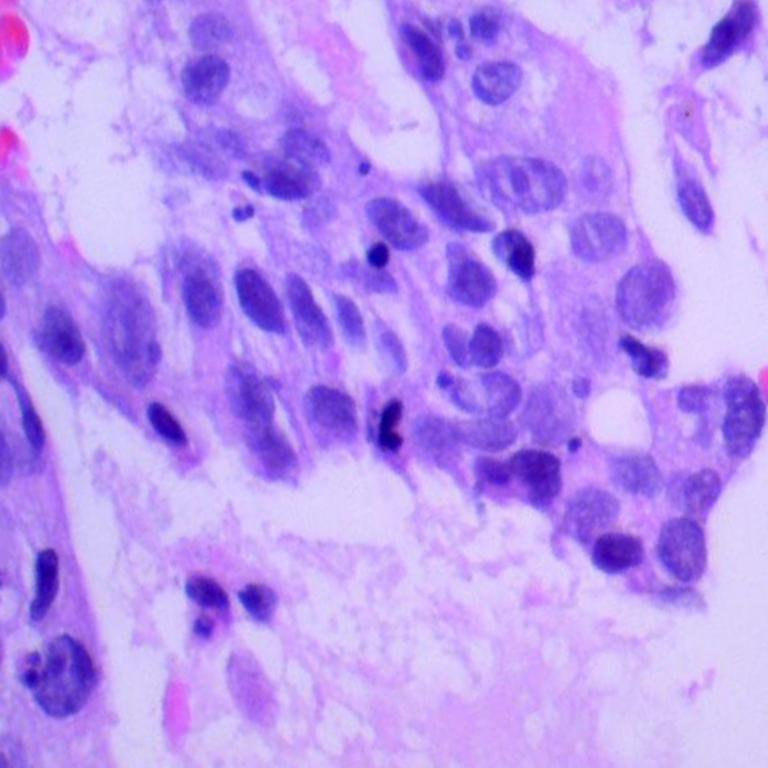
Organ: lung
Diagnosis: adenocarcinomas